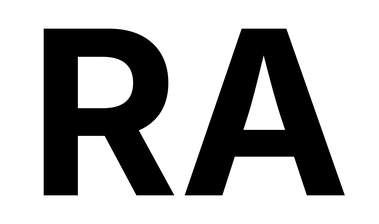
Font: Inter_Bold